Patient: sex M, age 60
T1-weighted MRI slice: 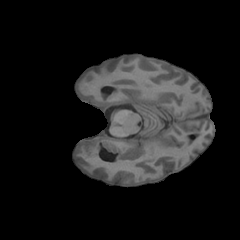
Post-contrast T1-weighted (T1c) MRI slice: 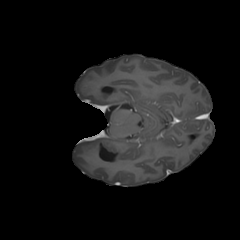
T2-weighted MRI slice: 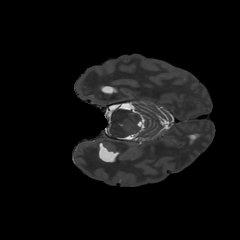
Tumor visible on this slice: yes
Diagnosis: Glioblastoma, IDH-wildtype
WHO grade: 4